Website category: auto
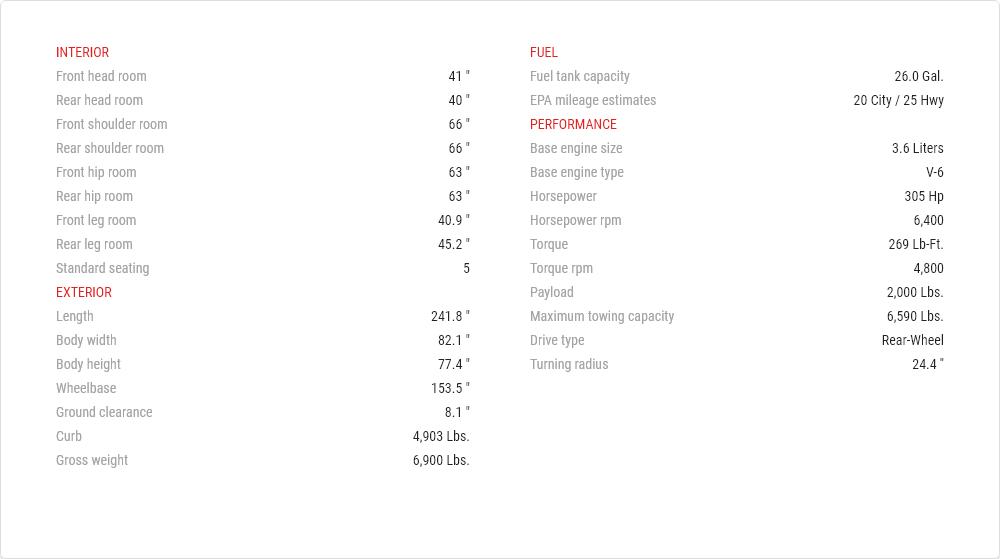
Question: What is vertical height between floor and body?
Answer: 8.1 "

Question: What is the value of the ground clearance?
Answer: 8.1 "

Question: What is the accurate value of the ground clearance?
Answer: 8.1 "

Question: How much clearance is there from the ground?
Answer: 8.1 "

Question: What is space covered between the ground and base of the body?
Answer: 8.1 "

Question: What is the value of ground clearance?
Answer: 8.1 "

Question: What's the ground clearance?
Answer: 8.1 "

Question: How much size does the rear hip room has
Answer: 63 "

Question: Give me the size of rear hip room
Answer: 63 "

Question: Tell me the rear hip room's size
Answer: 63 "

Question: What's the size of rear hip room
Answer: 63 "

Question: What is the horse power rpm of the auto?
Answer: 6,400

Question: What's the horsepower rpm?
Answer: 6,400

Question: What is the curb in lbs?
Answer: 4,903 lbs.

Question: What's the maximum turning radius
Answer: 24.4 ''

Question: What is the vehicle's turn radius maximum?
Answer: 24.4 ''

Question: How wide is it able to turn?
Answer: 24.4 ''

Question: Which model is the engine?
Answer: V-6

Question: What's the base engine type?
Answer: V-6

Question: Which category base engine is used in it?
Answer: V-6

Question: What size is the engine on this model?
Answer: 3.6 liters

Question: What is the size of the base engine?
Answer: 3.6 liters

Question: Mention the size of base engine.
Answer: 3.6 liters

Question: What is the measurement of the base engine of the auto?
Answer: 3.6 liters

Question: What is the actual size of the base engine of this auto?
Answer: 3.6 liters

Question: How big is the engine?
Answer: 3.6 liters

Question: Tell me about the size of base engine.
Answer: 3.6 liters

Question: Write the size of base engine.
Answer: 3.6 liters

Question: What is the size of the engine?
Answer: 3.6 liters

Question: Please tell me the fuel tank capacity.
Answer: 26.0 gal.

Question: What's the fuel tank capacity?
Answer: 26.0 gal.

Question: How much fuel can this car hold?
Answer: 26.0 gal.

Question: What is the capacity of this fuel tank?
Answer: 26.0 gal.

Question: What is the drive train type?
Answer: rear-wheel

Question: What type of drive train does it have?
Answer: rear-wheel

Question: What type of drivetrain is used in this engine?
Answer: rear-wheel

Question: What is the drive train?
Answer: rear-wheel

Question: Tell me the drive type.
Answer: rear-wheel

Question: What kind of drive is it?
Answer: rear-wheel

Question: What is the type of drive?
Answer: rear-wheel

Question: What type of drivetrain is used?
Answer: rear-wheel

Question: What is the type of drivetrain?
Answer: rear-wheel

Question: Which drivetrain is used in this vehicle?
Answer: rear-wheel

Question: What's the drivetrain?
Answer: rear-wheel

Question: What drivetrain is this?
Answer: rear-wheel

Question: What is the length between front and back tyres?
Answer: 153.5 "

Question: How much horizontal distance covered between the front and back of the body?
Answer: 153.5 "

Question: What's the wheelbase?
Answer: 153.5 "

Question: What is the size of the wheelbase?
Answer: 153.5 "

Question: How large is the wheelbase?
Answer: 153.5 "

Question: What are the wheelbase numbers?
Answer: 153.5 "

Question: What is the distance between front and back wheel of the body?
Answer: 153.5 "

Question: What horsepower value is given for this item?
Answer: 305 hp

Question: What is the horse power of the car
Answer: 305 hp

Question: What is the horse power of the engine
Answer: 305 hp

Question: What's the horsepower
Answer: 305 hp

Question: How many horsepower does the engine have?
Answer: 305 hp

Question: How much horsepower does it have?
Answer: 305 hp

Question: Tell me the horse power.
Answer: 305 hp

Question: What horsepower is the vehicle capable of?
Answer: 305 hp

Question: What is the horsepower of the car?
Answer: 305 hp

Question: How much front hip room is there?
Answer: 63 "

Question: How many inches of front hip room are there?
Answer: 63 "

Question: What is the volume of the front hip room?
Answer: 63 "